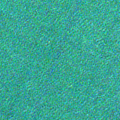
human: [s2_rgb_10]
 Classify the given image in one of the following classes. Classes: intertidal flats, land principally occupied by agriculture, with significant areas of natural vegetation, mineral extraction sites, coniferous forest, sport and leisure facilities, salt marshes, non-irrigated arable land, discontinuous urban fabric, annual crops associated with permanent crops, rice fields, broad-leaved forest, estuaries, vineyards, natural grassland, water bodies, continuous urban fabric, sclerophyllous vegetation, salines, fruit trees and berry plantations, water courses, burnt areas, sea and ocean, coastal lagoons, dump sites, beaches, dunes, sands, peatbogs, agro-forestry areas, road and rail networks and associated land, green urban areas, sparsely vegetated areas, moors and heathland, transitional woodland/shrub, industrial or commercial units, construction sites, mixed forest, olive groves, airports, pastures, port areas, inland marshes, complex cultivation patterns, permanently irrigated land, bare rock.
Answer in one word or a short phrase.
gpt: sea and ocean